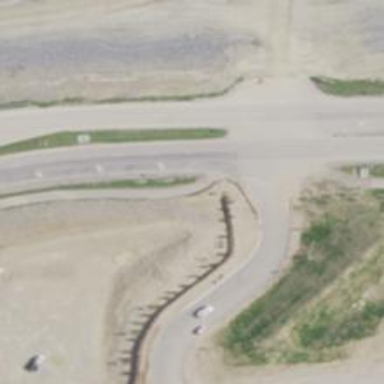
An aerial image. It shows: Secondary road.